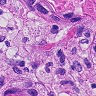
Metastatic tissue present: yes